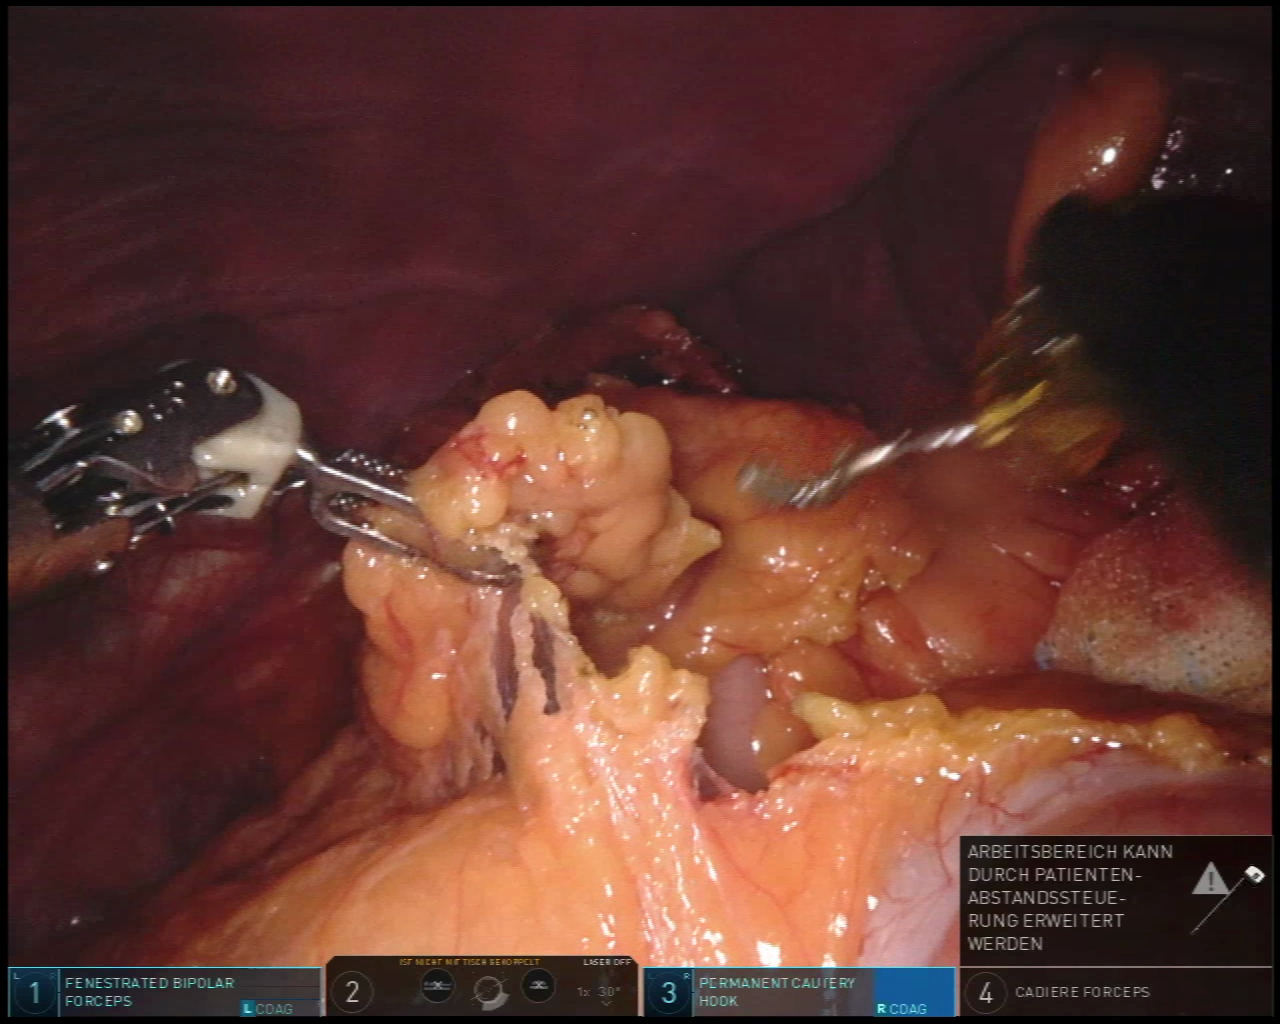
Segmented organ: spleen
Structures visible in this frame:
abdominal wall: yes
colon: yes
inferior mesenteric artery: no
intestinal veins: no
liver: no
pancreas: no
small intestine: no
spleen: yes
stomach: yes
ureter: no
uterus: no
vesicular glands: no